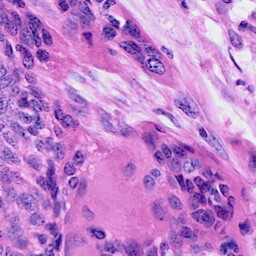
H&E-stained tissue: Cervix